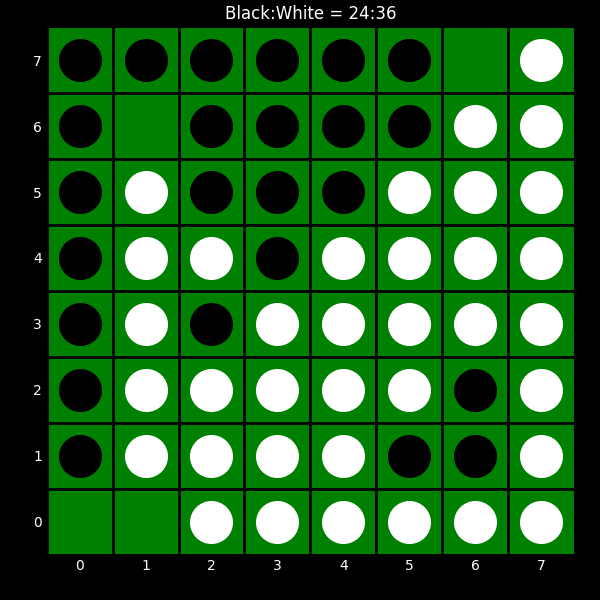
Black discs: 24
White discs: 36